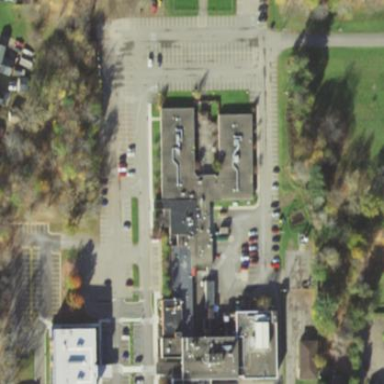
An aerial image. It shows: Healthcare facility identified as hospital.